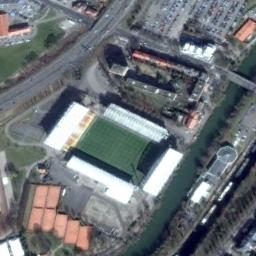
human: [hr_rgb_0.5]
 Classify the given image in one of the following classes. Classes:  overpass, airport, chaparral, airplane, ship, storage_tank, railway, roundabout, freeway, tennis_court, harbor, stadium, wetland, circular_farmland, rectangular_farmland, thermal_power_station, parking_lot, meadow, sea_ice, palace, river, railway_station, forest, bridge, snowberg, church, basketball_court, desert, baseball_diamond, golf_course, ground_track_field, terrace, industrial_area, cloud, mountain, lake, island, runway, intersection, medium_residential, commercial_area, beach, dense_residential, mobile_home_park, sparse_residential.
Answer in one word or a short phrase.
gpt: stadium